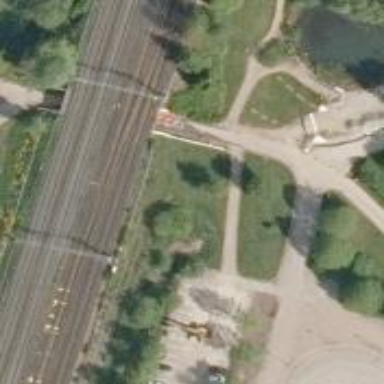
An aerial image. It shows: Cycleway with asphalt surface designed as portage way for whitewater activities.